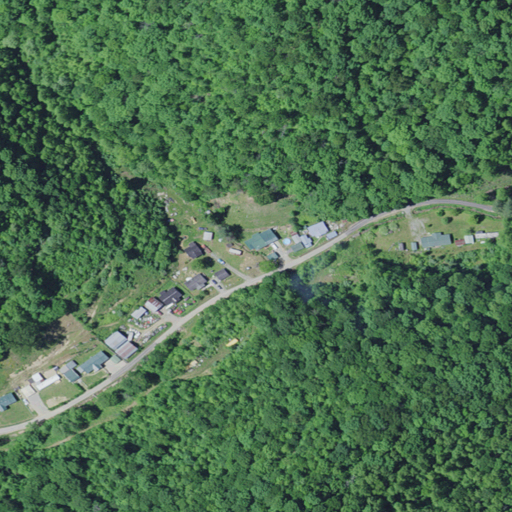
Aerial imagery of valley in Kentucky named Company Hollow containing deciduous forest, evergreen forest, low intensity development, medium intensity development, open development, grassland, shrub, and mixed forest